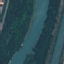
Label: River